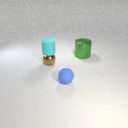
large green metal cylinder to the right of small brown metal sphere